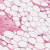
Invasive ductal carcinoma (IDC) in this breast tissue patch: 0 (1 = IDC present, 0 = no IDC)